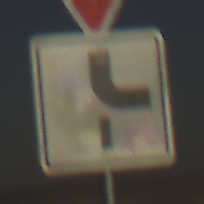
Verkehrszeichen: VerlaufVorfahrtsstrasse10
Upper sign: VorfahrtGewaehren
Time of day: MorningAfternoon
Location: Outdoor (Nature)
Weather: Clear
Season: NotSpecified
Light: Natural